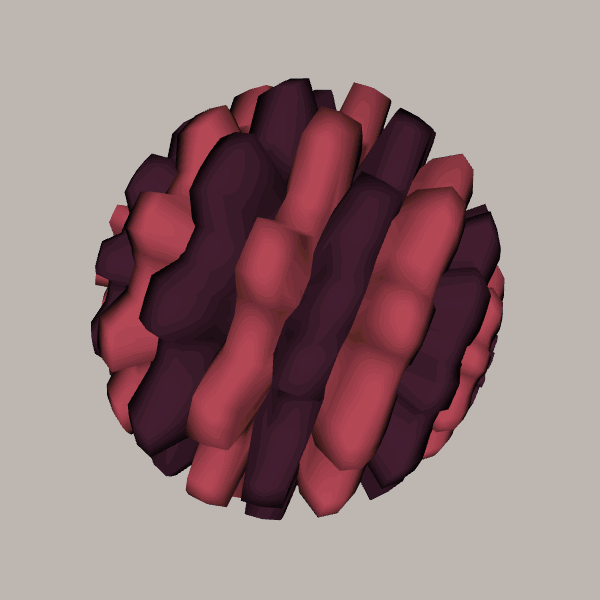
Background: light